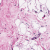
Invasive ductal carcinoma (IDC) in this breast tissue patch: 0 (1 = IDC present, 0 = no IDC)